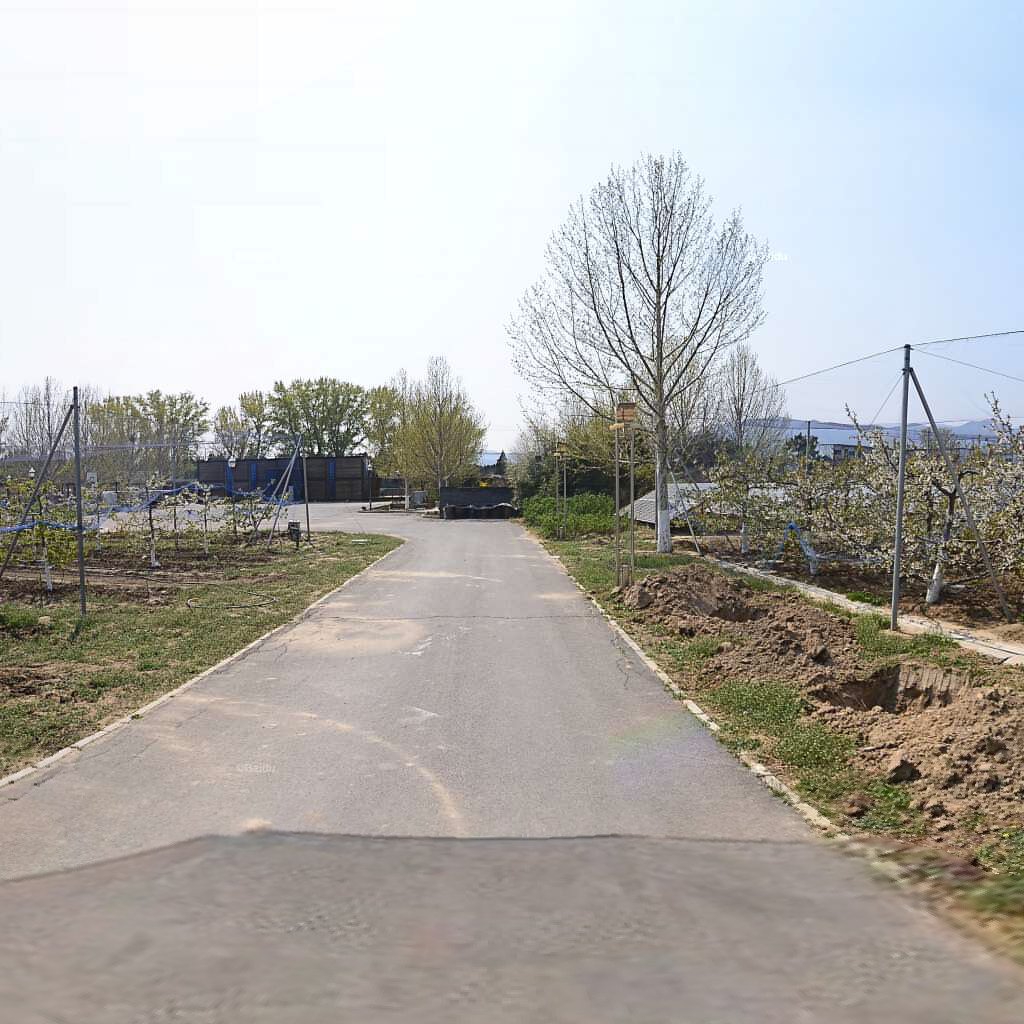
Region: Haidian
Road damage annotations: transverse crack, longitudinal crack, longitudinal crack